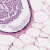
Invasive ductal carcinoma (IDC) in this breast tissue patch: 0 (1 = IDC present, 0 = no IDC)